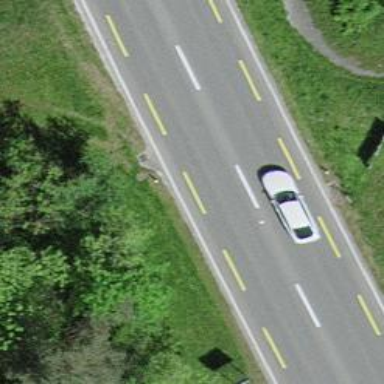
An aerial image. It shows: Primary highway with asphalt surface and designated cycle lane.